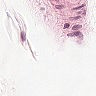
Metastatic tissue present: no